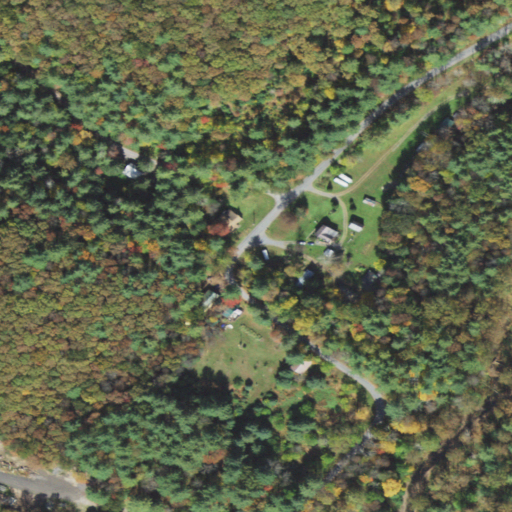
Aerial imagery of valley in Pennsylvania named Schoolhouse Hollow containing mixed forest, deciduous forest, open development, woody wetlands, and low intensity development